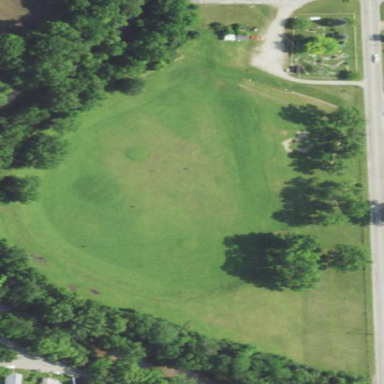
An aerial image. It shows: Golf course.